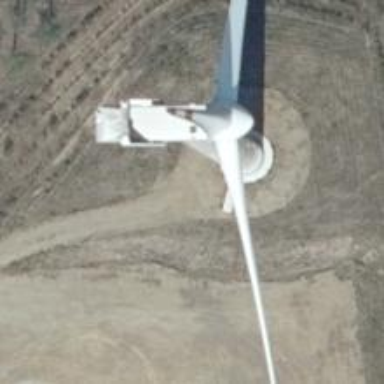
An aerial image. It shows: Wind generator using horizontal axis wind turbines.